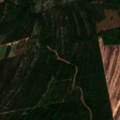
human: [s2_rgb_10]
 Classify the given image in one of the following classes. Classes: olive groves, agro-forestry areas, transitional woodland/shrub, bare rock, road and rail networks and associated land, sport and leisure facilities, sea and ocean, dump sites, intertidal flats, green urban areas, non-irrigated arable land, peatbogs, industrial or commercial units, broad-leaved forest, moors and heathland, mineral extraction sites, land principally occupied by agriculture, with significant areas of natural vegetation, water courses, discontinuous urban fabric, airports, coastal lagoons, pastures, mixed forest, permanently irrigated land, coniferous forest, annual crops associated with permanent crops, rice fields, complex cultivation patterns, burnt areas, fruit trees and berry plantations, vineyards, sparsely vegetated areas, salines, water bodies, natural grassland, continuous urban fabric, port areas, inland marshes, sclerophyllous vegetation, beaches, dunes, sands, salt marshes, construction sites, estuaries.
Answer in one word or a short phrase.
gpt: non-irrigated arable land, coniferous forest, mixed forest, transitional woodland/shrub